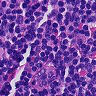
Metastatic tissue present: no